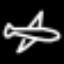
Label: airplane